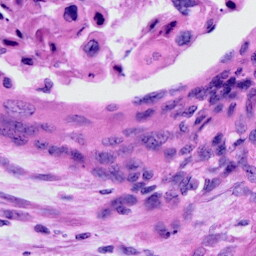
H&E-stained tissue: Cervix